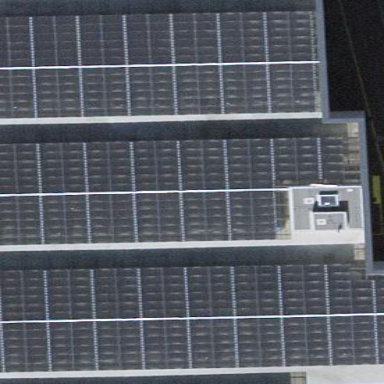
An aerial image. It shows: Solar power generator using photovoltaic panels.